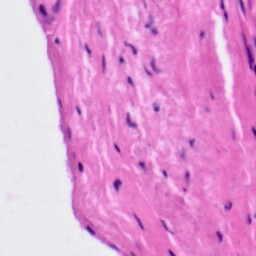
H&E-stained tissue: Tonsil